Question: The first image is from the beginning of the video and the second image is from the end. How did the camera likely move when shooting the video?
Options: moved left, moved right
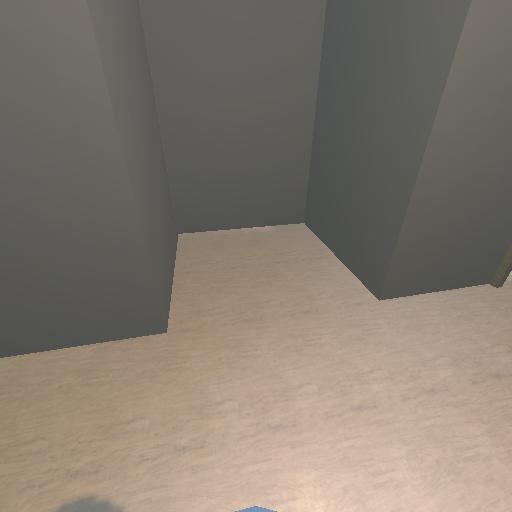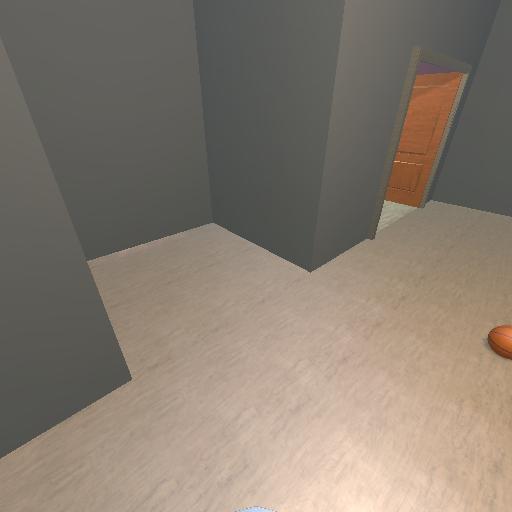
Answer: moved left